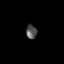
Tissue: skin
Cell type: Epithelial cells
Senescence score: 0.843
Nuclear area (px): 146
Mean DAPI intensity: 85.507